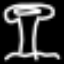
Label: mushroom